Interaction volume radius: 5 \u00c5
Interaction volume height: 35 \u00c5
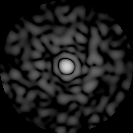
Disorder parameter: 0.8153